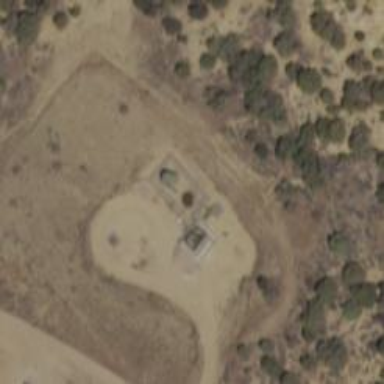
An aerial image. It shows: Storage tank with man-made structure.